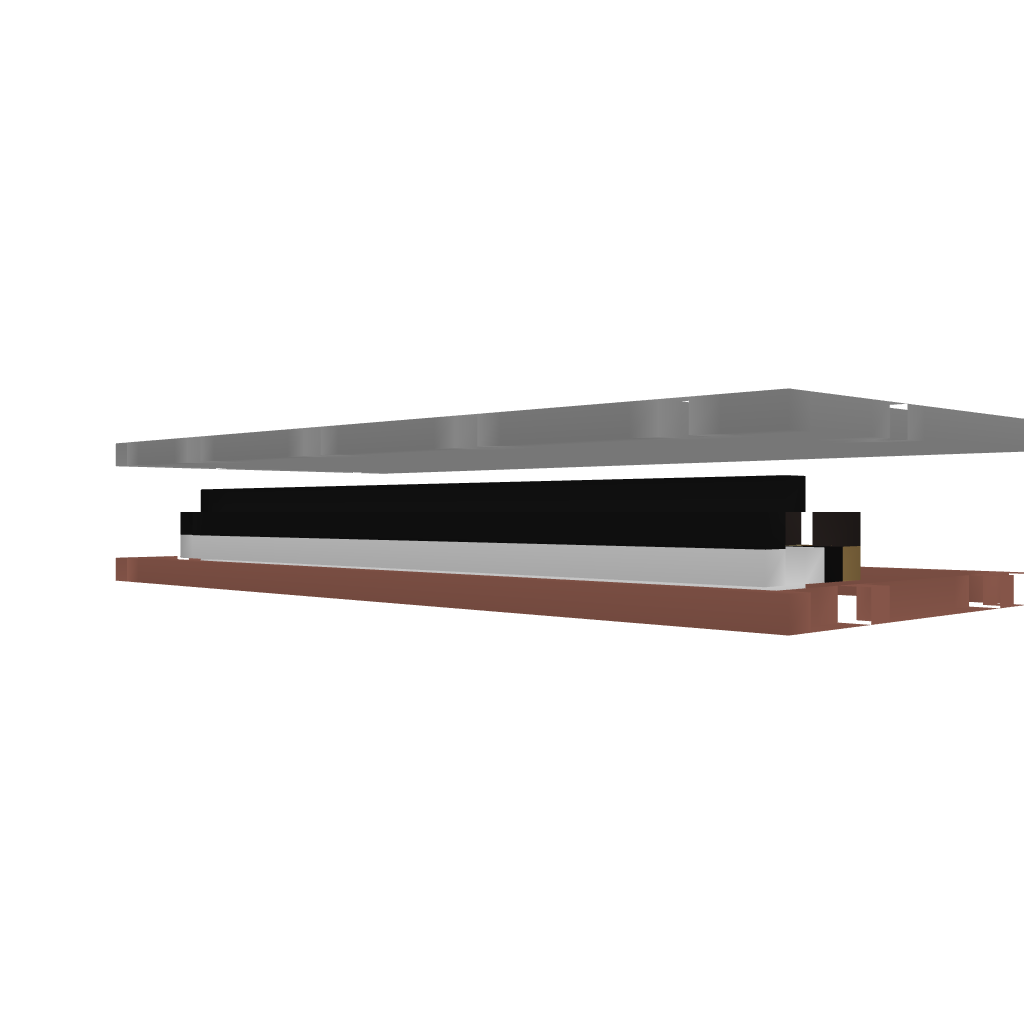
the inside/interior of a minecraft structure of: Automatic sorting system